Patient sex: F
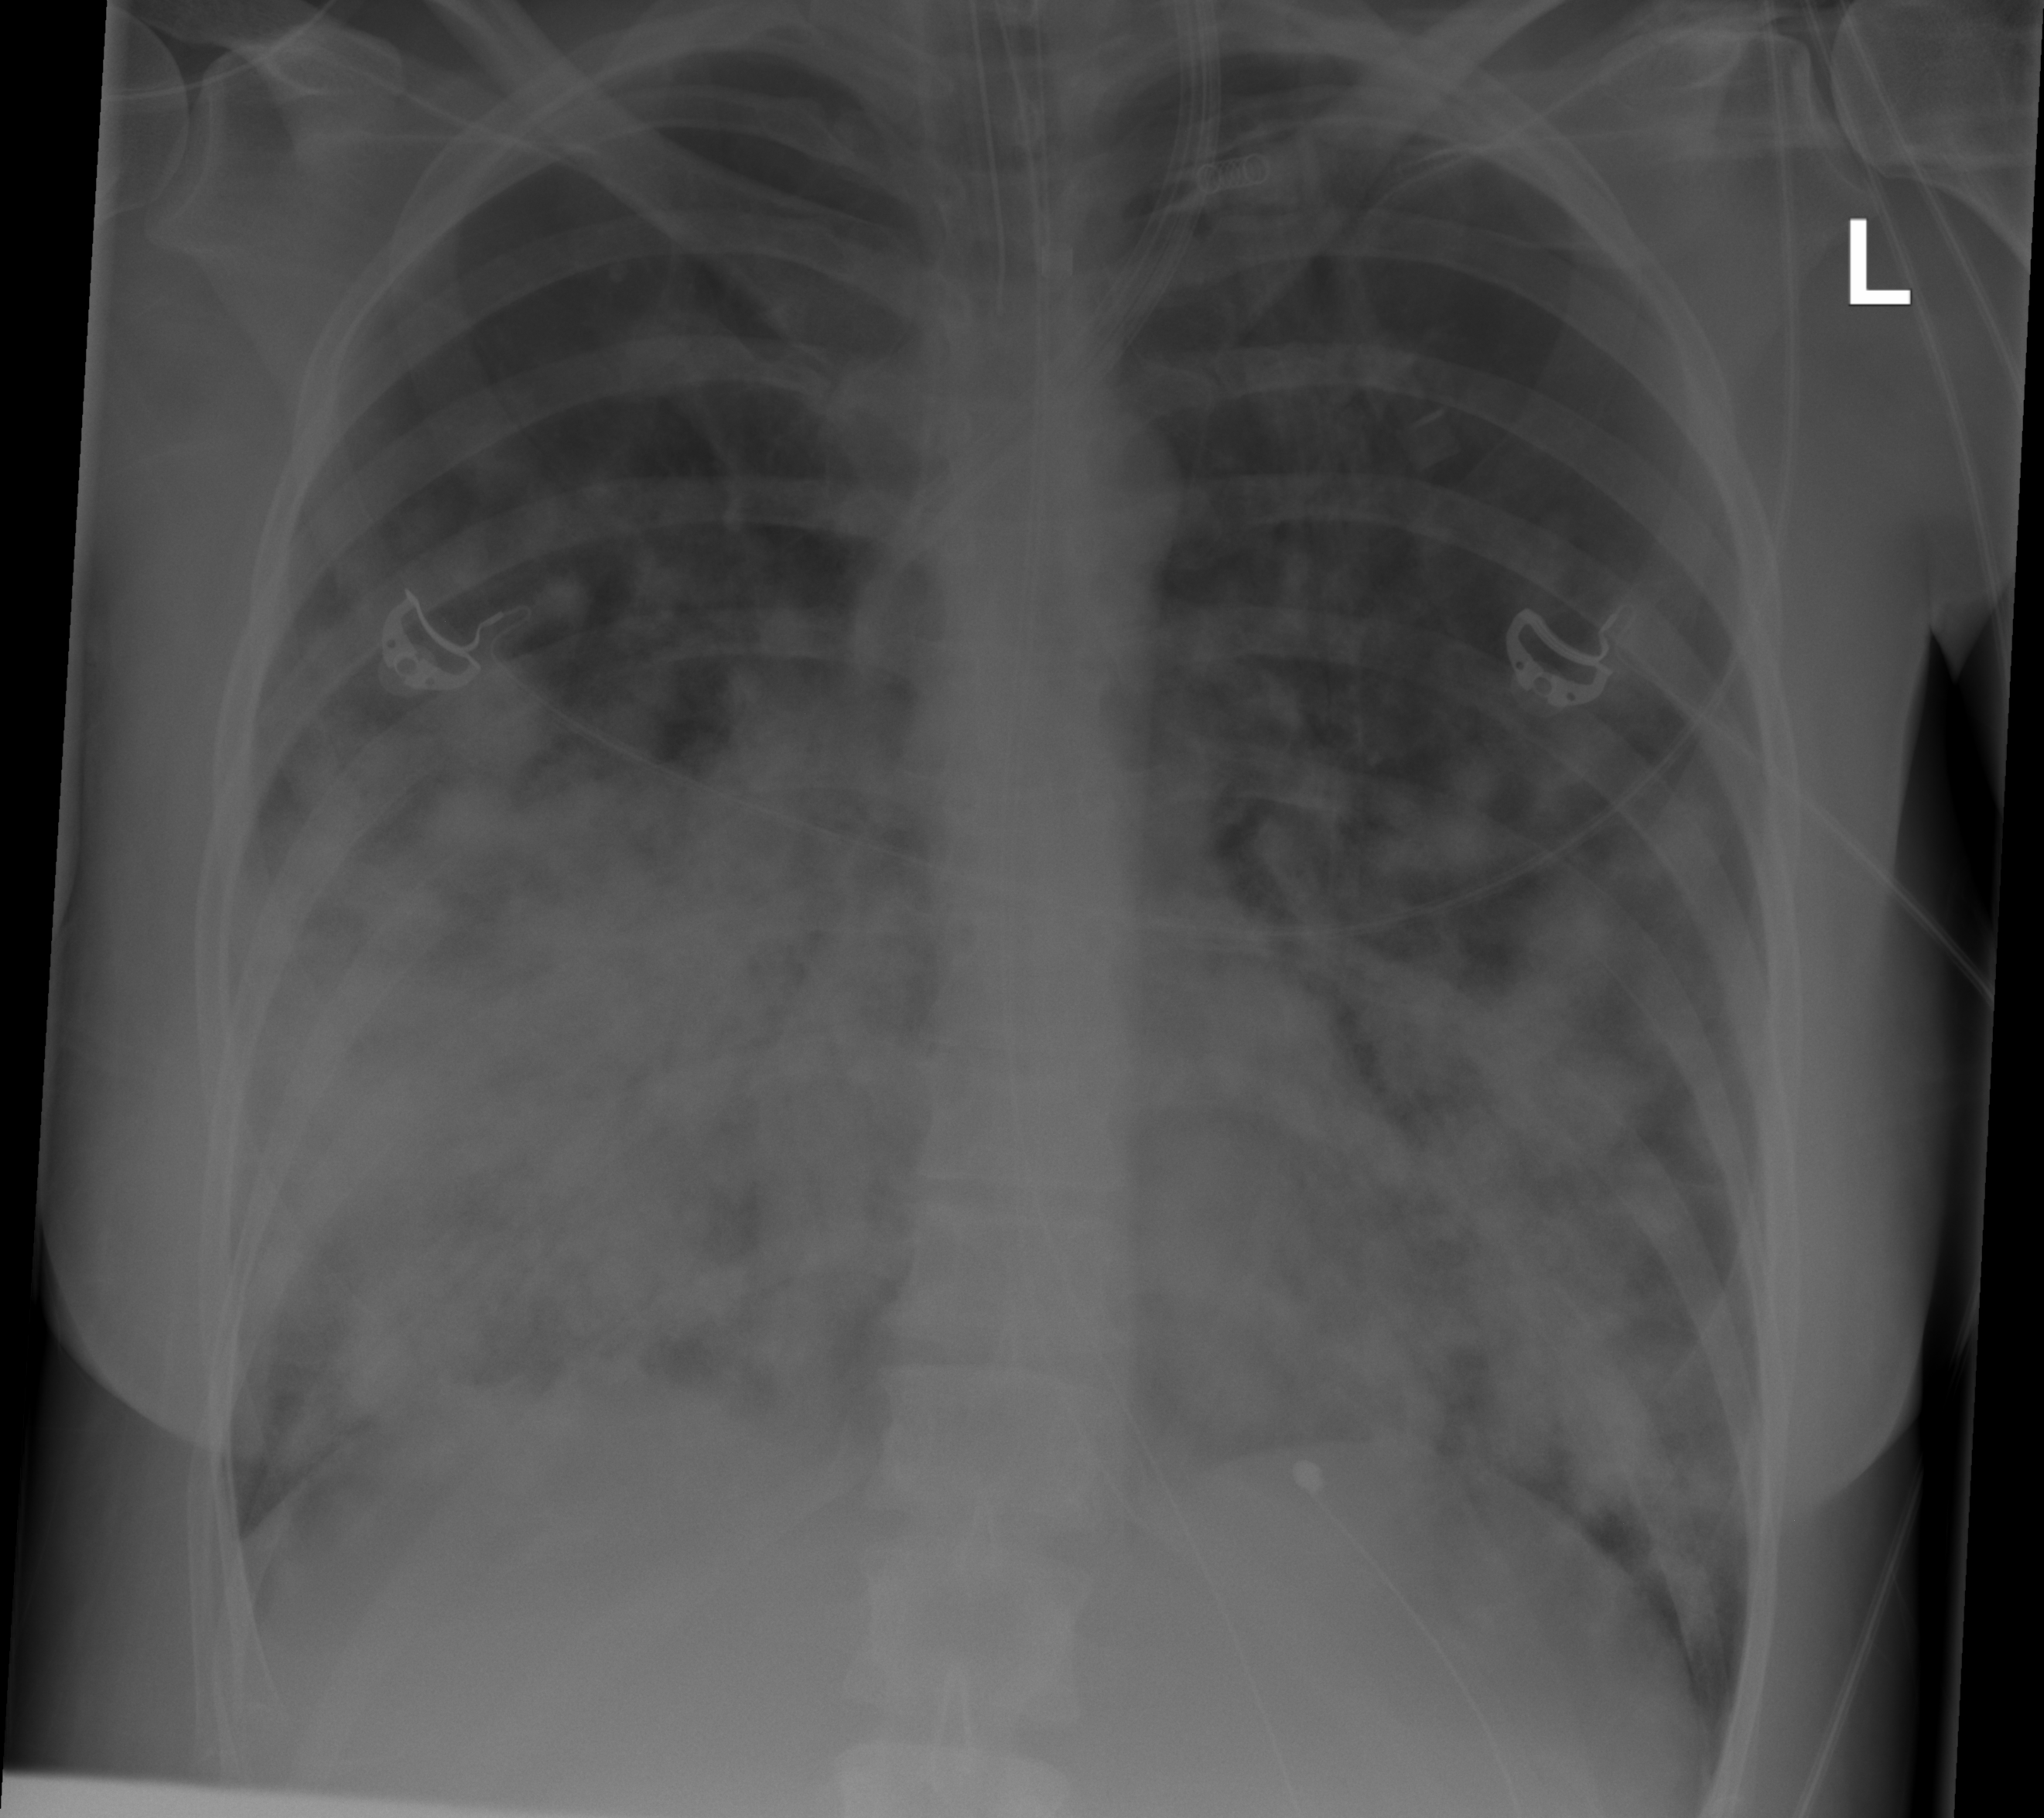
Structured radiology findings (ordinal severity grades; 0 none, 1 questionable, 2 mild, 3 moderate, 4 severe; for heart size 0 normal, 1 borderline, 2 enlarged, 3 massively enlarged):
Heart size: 0
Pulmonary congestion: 0
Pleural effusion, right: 0
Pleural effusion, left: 0
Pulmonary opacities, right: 4
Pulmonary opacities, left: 4
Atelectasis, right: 3
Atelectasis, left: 3